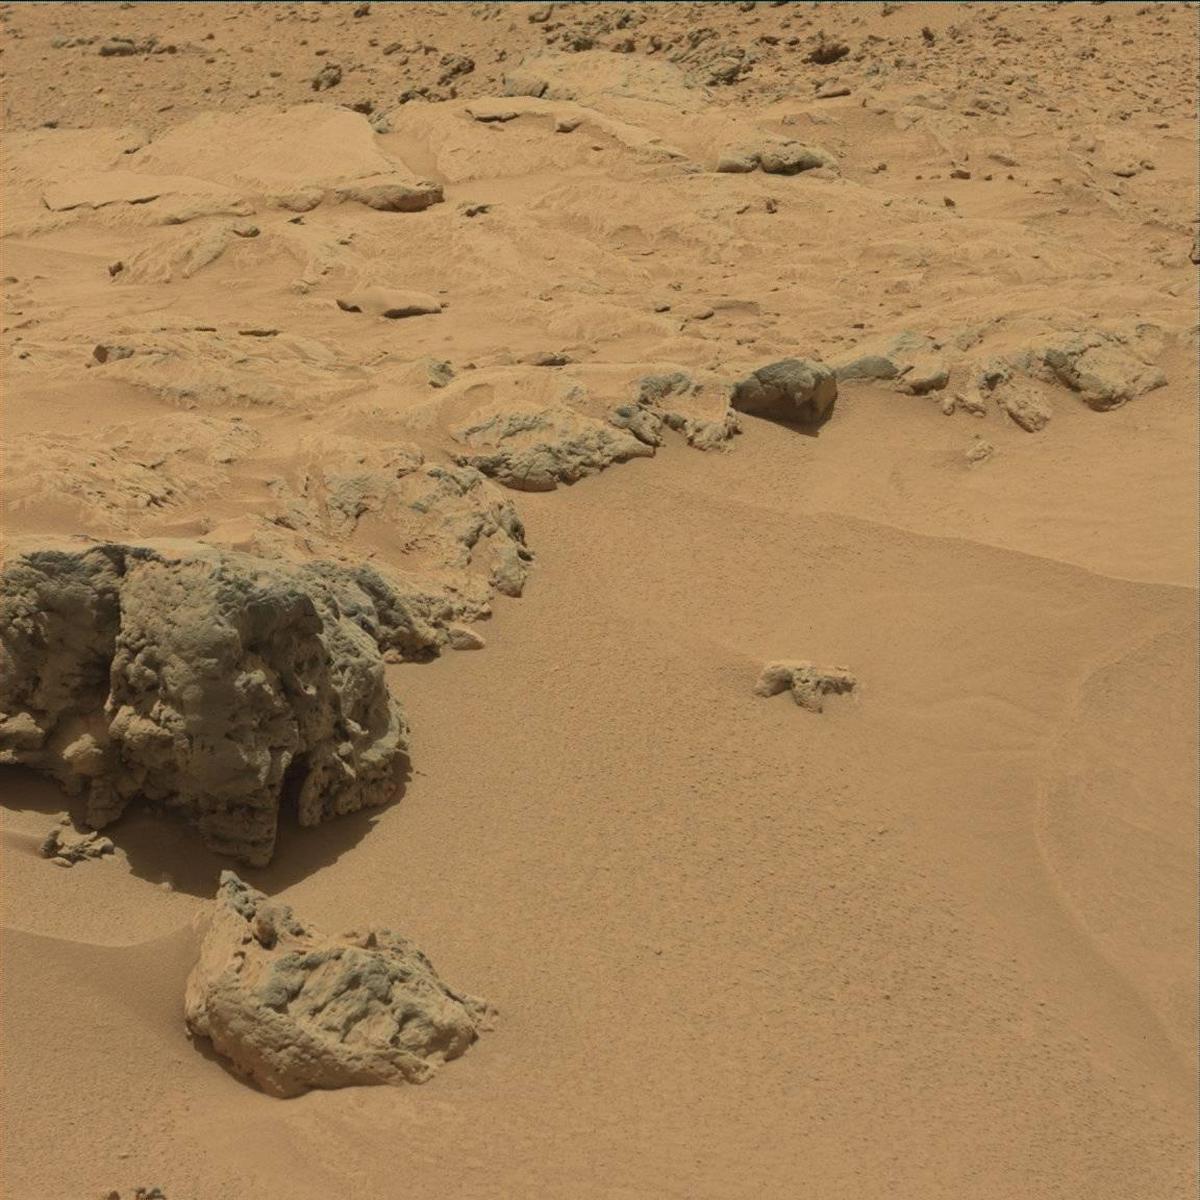
Terrain classes present: Bedrock, Rock, Sand / Soil